Interaction volume radius: 5 \u00c5
Interaction volume height: 35 \u00c5
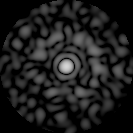
Disorder parameter: 0.8381